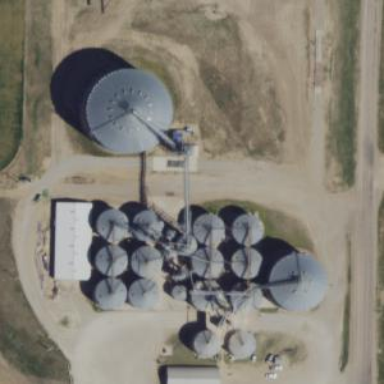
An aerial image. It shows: Silo.